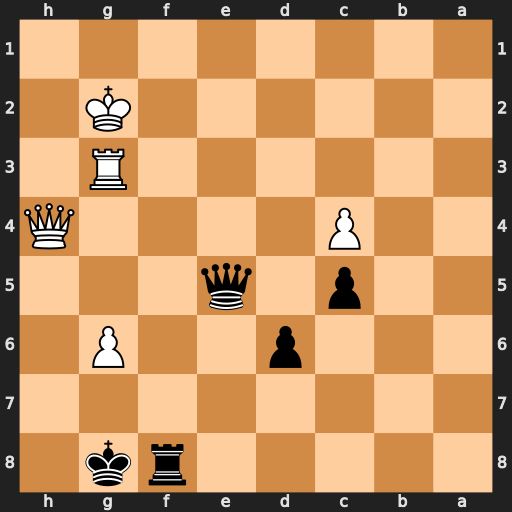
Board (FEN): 5rk1/8/3p2P1/2p1q3/2P4Q/6R1/6K1/8
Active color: b
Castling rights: -
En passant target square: -
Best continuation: Qe2+ Kh3 Qf1+ Rg2 Qh1+